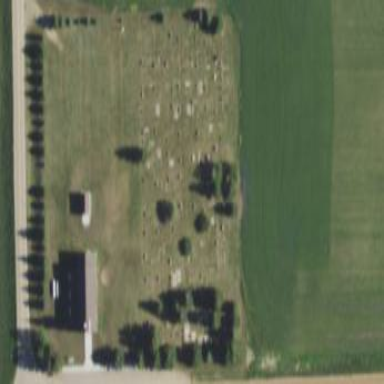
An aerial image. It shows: Graveyard.